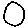
Label: circle